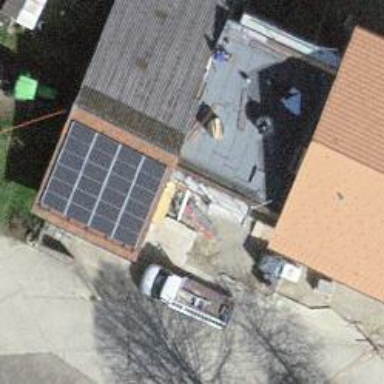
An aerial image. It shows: Solar power generator.